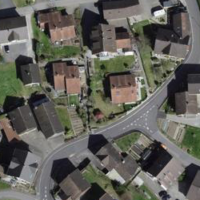
EUNIS habitat code: 54
Species observed at this site:
Pimpinella major